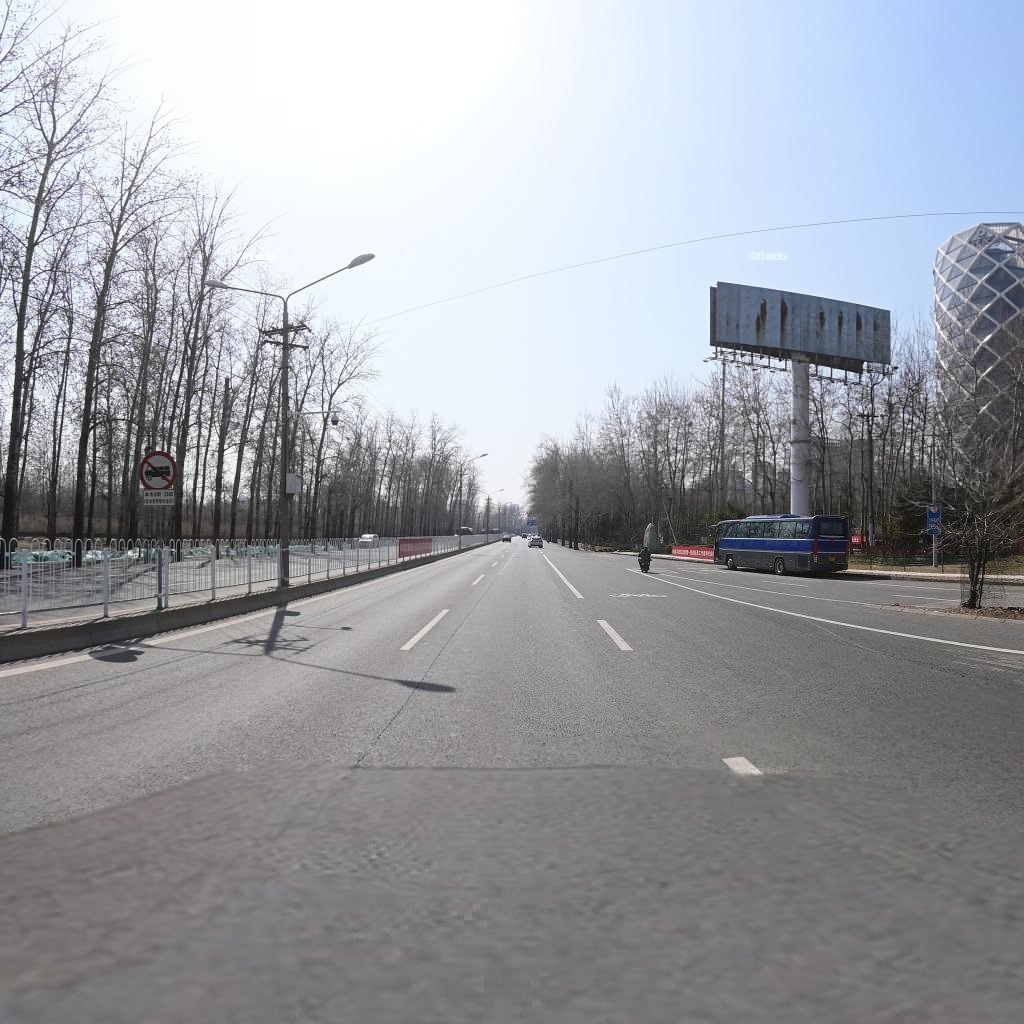
Region: Chaoyang
Road damage annotations: longitudinal crack, longitudinal crack